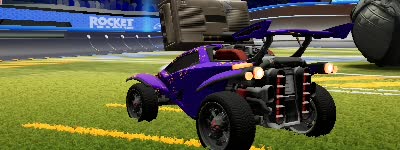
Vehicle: octane